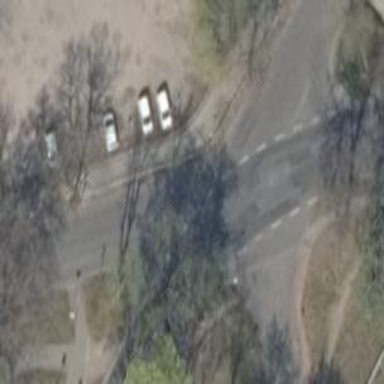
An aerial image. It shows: Road with "give way" sign.